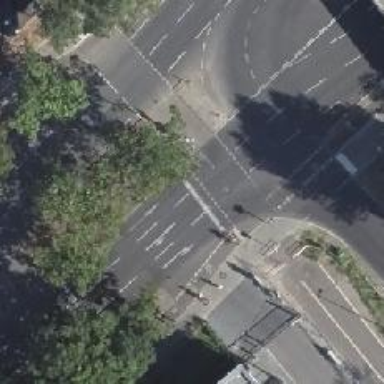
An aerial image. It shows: Road with traffic signals.